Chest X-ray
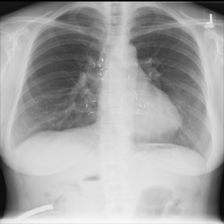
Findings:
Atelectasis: negative
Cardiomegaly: negative
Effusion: negative
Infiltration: negative
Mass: negative
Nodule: negative
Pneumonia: negative
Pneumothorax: negative
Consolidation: negative
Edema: negative
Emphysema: negative
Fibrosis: negative
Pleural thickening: negative
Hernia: negative